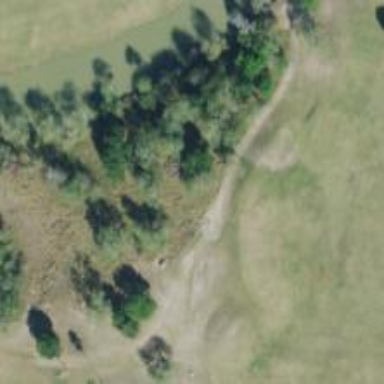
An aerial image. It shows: Path designated for golf carts.